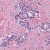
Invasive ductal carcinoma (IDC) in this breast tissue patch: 1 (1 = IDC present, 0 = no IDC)